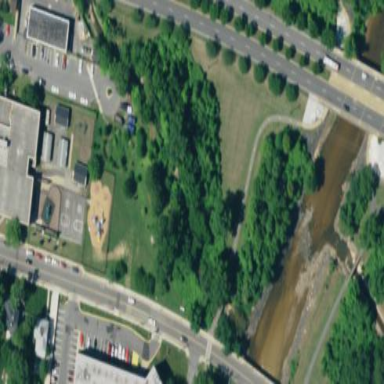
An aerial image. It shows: Park.